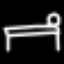
Label: bed